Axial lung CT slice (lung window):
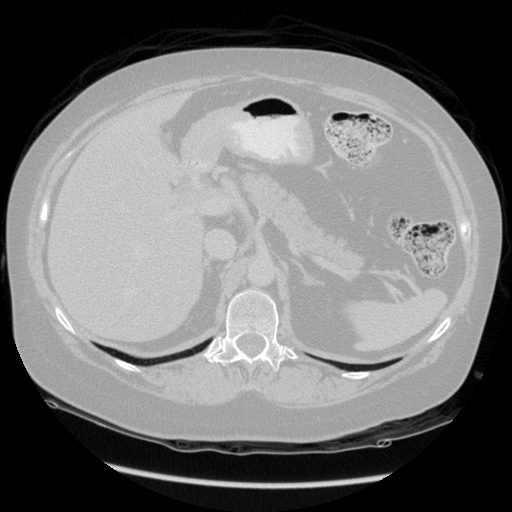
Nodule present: no